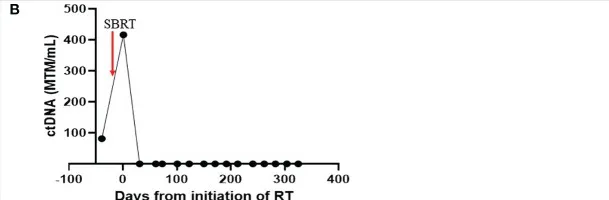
(B) Timeline of ctDNA changes during and after SBRT. Levels of ctDNA are quantified by mean tumor mutation per milliliter (MTM/mL).
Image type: chart (chart)